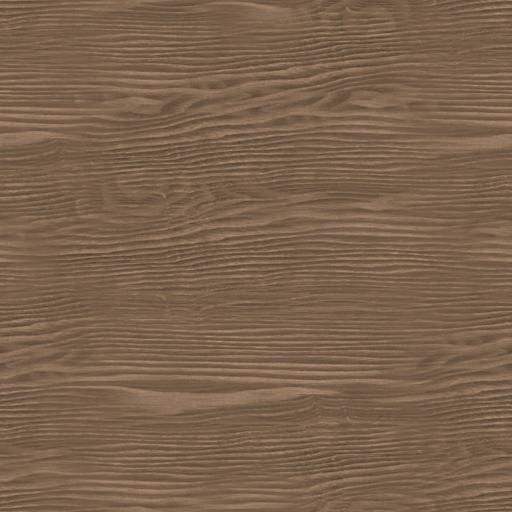
Tags: plain smooth wood wooden